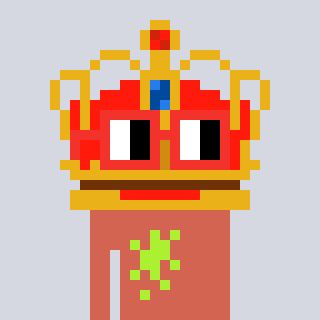
a pixel art character with square red glasses, a crown-shaped head and a peachy-colored body on a cool background